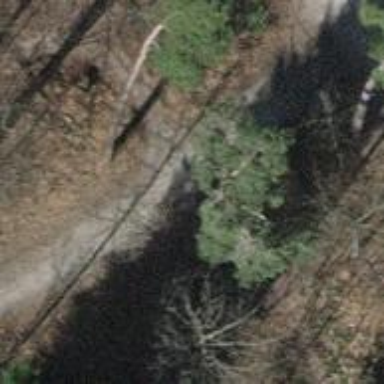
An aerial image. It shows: Emergency access point on the road.